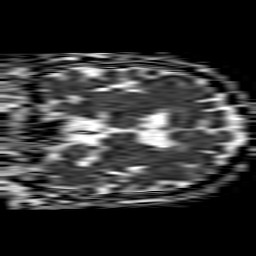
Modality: ADC
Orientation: coronal
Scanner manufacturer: philips
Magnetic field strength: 1.5 T
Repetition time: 4.322 s
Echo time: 0.1103 s